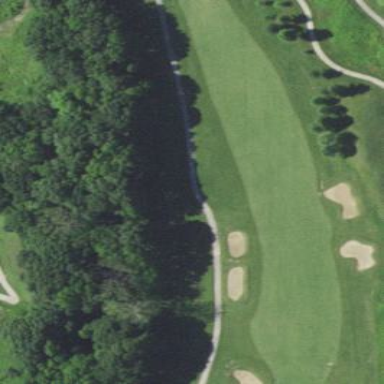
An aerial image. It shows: Golf fairway surrounded by grass.